Field crop: tomato
Growth stage: 1
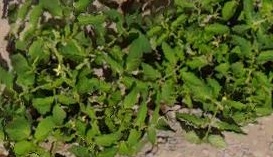
Species: tomato